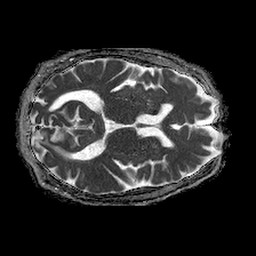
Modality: ADC
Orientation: axial
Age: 76
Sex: male
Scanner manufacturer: philips
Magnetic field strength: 1.5 T
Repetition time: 4.6 s
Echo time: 0.08631 s